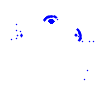
Particle: electron